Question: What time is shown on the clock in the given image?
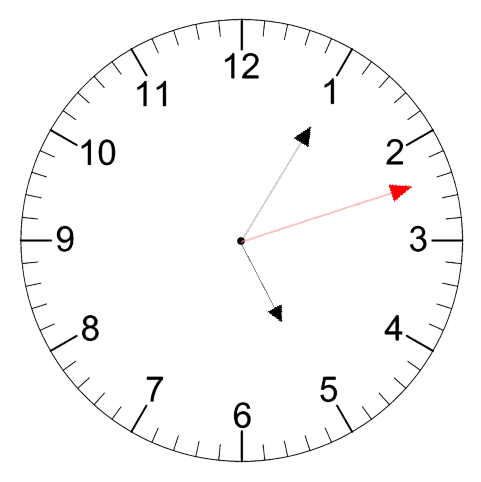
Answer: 05:05:12